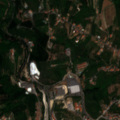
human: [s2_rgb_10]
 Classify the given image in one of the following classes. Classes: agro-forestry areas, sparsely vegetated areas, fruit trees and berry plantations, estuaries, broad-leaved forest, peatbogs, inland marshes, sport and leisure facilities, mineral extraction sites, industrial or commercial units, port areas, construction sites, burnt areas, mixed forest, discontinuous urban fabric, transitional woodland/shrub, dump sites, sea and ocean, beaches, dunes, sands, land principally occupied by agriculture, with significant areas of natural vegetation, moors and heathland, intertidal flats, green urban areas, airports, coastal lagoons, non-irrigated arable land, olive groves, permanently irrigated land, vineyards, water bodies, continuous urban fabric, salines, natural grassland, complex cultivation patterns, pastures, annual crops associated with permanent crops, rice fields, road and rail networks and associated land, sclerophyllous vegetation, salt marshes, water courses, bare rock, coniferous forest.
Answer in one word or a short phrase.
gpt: discontinuous urban fabric, complex cultivation patterns, land principally occupied by agriculture, with significant areas of natural vegetation, mixed forest